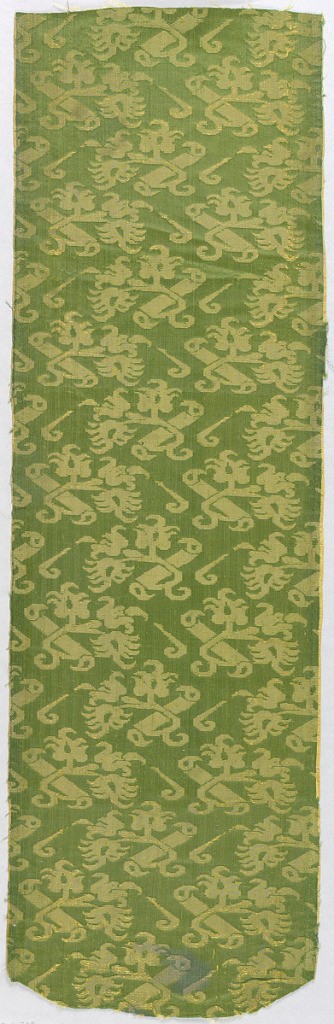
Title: Fragment
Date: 17th century
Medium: silk Technique: 4&1 satin damask
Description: Diagonal logs sprouting leaves.